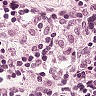
Metastatic tissue present: no